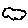
Label: cloud